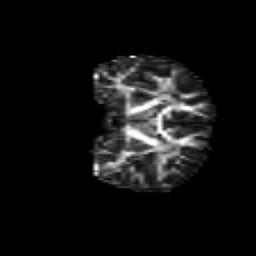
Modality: FA
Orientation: coronal
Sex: male
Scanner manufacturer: siemens
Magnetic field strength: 3 T
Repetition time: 5 s
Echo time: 0.071 s